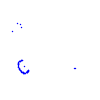
Particle: proton